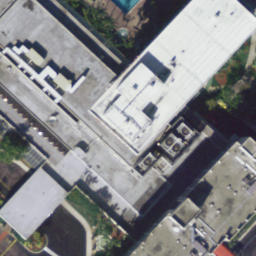
Label: buildings